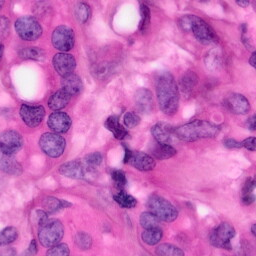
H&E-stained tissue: Pancreatic